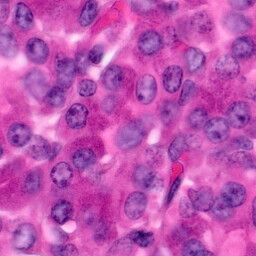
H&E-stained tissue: Pancreatic